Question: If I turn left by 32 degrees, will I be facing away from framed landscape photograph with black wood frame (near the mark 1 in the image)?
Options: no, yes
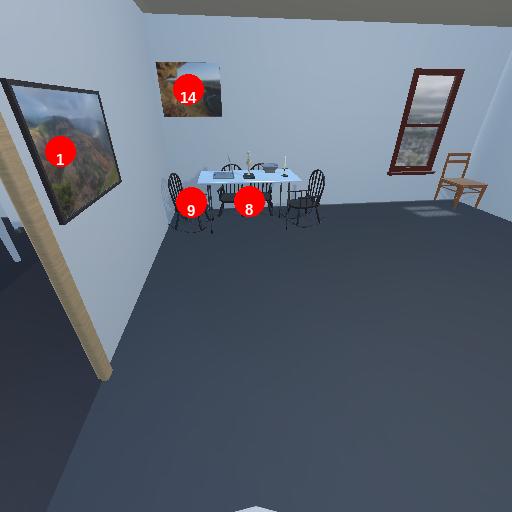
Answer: no